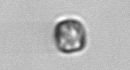
Label: Thalassiosira